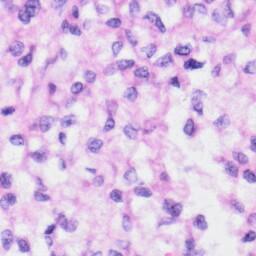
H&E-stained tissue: Liver